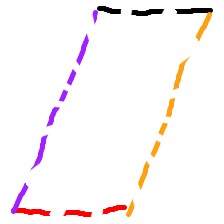
Shape: parallelogram